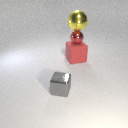
large red rubber cube below large yellow metal sphere